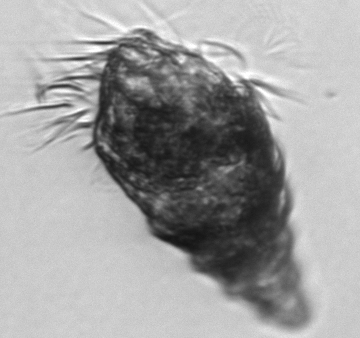
Label: Laboea_strobila